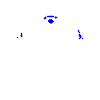
Particle: pion